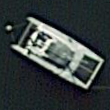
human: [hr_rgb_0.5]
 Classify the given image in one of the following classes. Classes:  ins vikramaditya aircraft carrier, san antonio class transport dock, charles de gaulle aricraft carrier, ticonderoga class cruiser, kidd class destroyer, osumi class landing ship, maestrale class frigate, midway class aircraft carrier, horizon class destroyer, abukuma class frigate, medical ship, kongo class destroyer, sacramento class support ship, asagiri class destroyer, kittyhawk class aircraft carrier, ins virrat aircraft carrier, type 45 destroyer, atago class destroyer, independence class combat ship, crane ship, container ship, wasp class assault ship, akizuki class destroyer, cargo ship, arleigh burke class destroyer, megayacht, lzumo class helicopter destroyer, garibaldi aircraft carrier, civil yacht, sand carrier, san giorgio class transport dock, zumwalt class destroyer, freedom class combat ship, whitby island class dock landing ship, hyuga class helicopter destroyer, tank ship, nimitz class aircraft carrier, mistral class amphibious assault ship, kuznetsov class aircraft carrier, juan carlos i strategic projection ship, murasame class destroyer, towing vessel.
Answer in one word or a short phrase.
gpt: Civil yacht